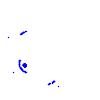
Particle: electron